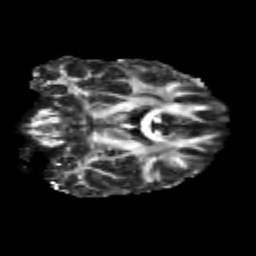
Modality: FA
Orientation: coronal
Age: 29
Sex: male
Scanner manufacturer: siemens
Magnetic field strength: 3 T
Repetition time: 3.5 s
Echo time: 0.113 s